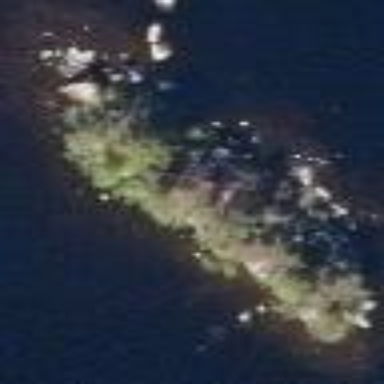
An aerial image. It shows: Islet.